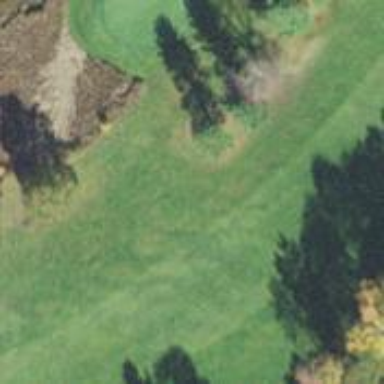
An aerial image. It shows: Grassy fairway on golf course.